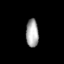
Tissue: lung
Cell type: Epithelial cells
Senescence score: 0.2292
Nuclear area (px): 341
Mean DAPI intensity: 169.364